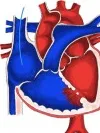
Antegrade jugular vein approach in multiple-defect muscular VSD closure with pulmonary hypertension. (C) Catheter was then directed towards RV.
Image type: radiology (ct)